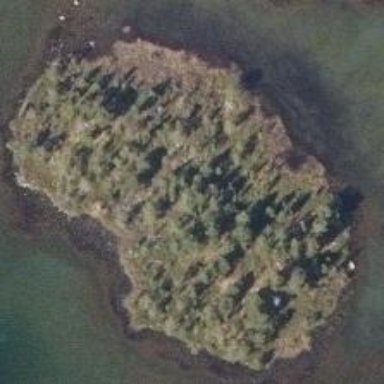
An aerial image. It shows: Islet.